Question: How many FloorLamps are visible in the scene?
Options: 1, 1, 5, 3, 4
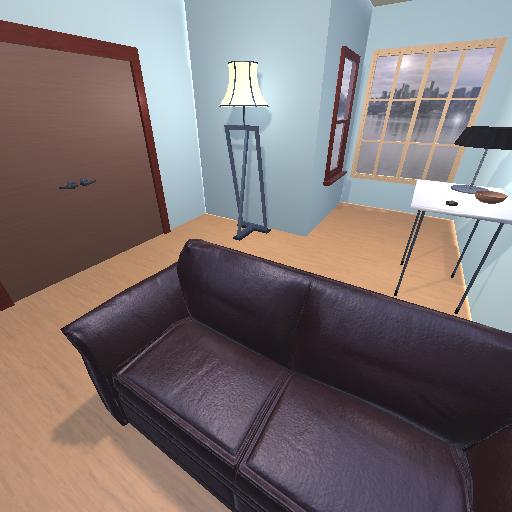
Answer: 1